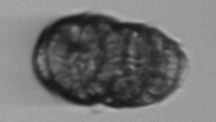
Label: Margalefidinium